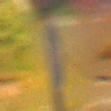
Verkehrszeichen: Reitweg
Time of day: Night
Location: Outdoor (Nature)
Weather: Clear
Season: NotSpecified
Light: Natural